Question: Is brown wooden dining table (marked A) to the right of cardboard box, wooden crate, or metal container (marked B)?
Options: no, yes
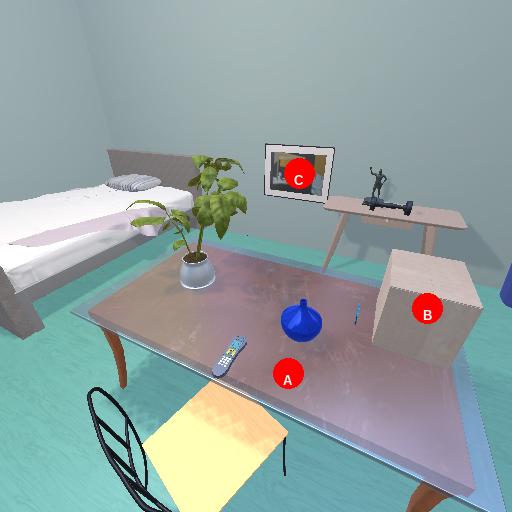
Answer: no